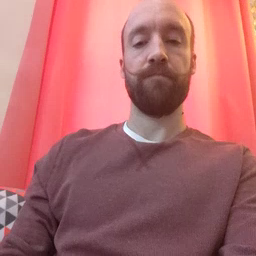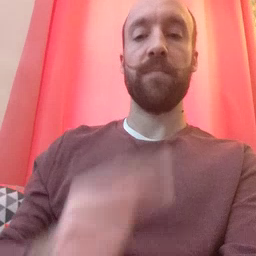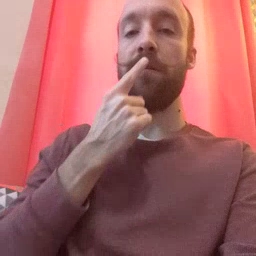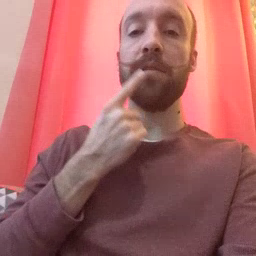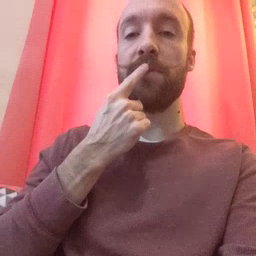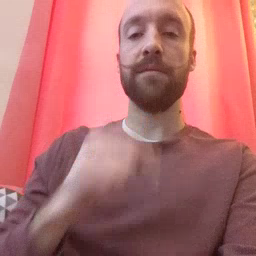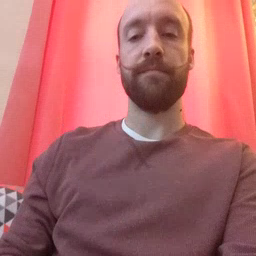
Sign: lips